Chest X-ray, PA view. Patient: 42 years old, sex F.
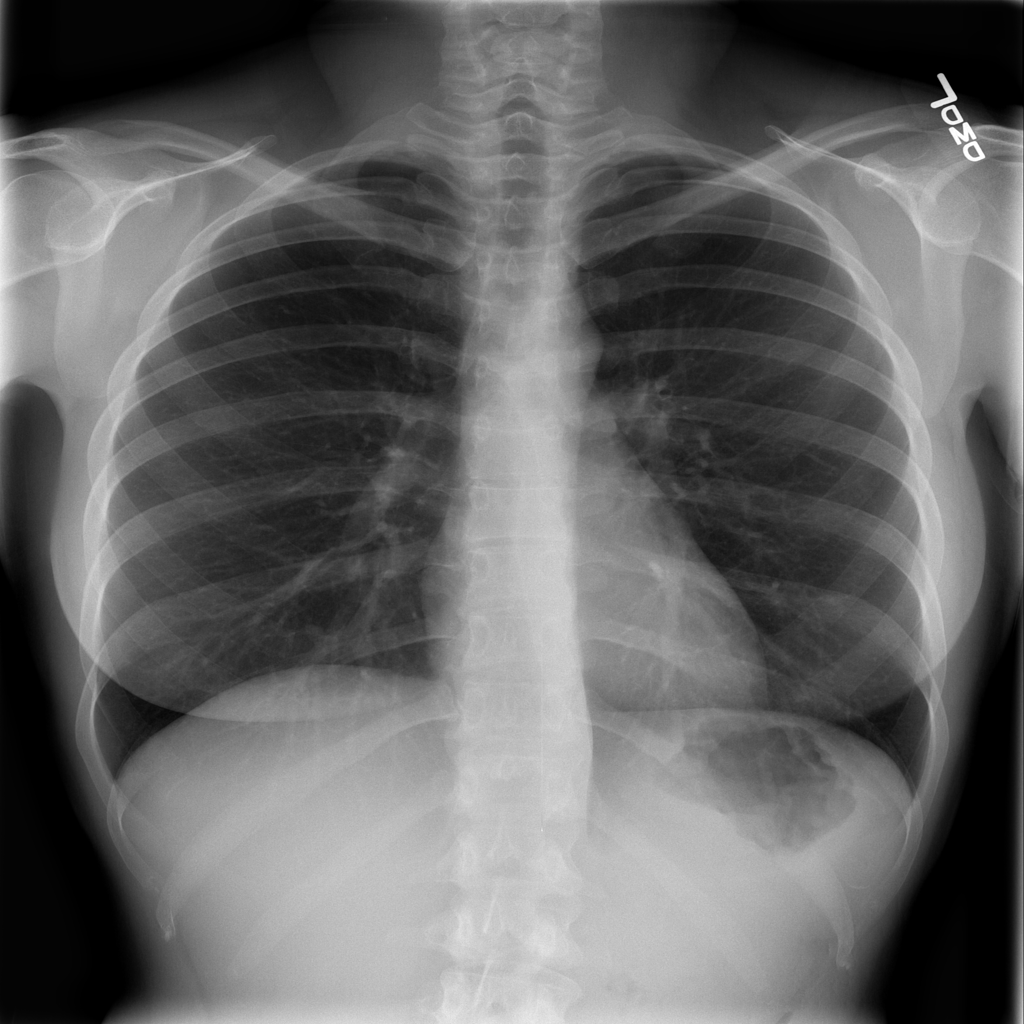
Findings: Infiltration